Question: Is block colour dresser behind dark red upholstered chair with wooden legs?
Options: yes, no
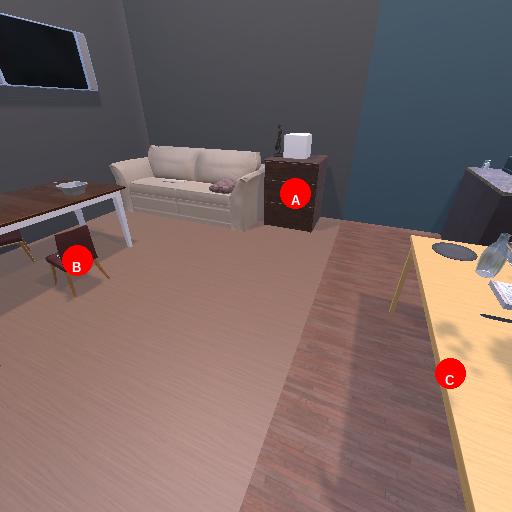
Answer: yes